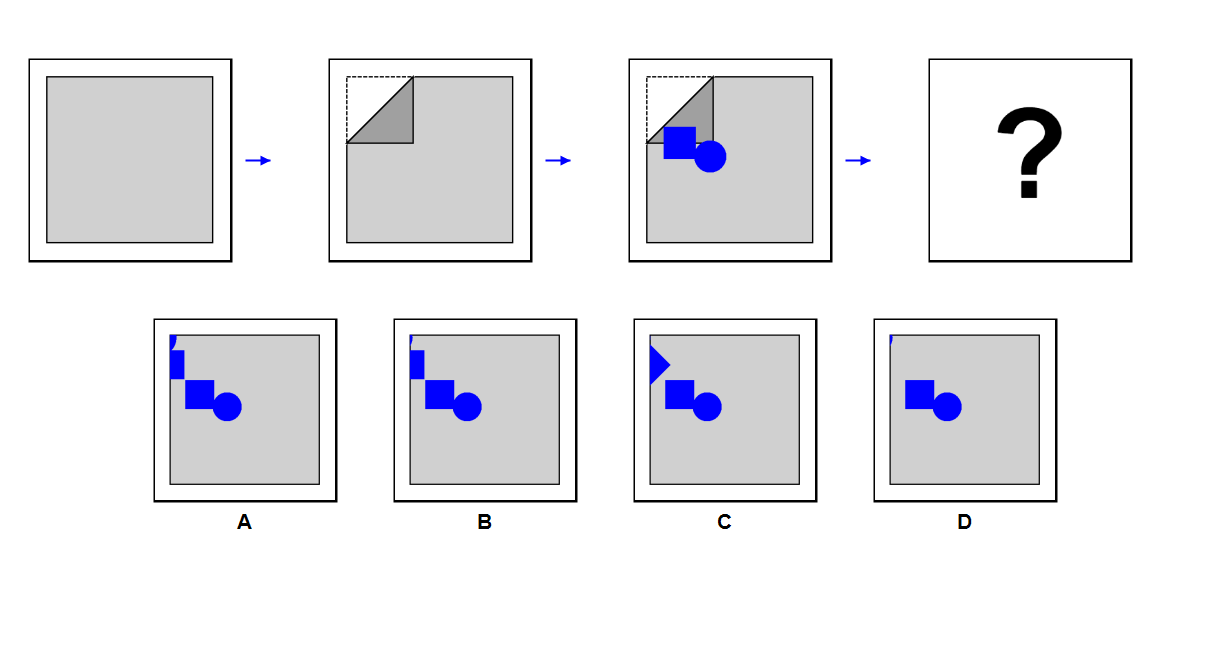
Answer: B